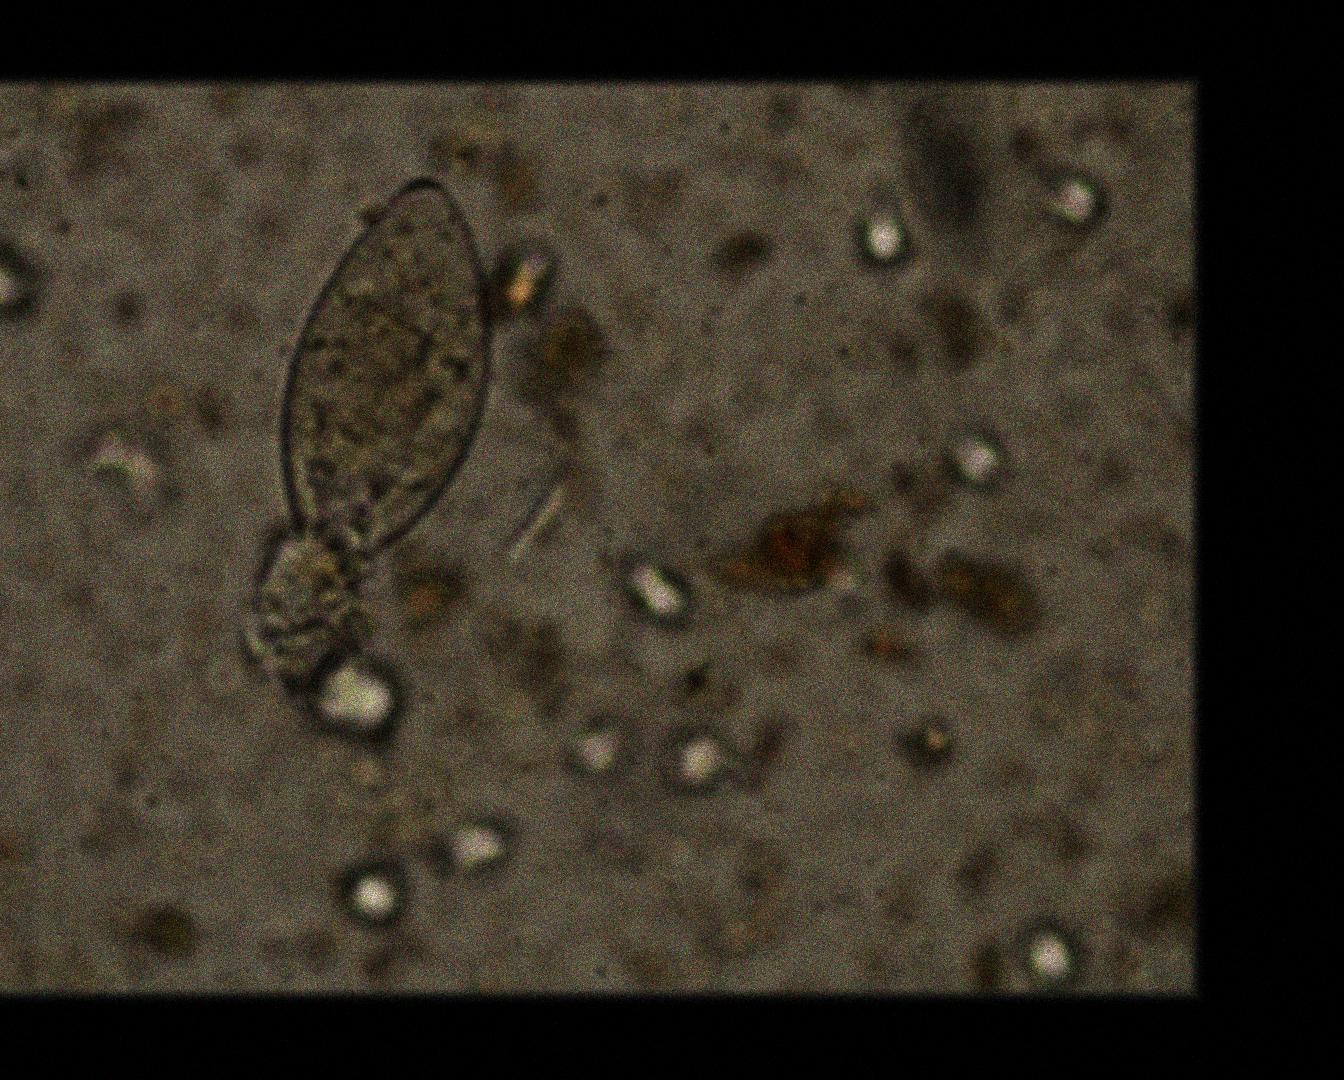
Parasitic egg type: Fasciolopsis buski